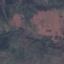
Land use / land cover: HerbaceousVegetation